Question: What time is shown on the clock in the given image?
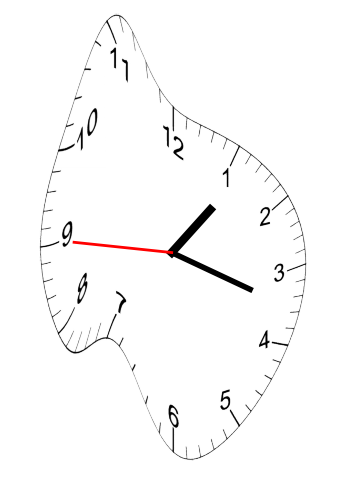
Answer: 01:17:45